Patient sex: M
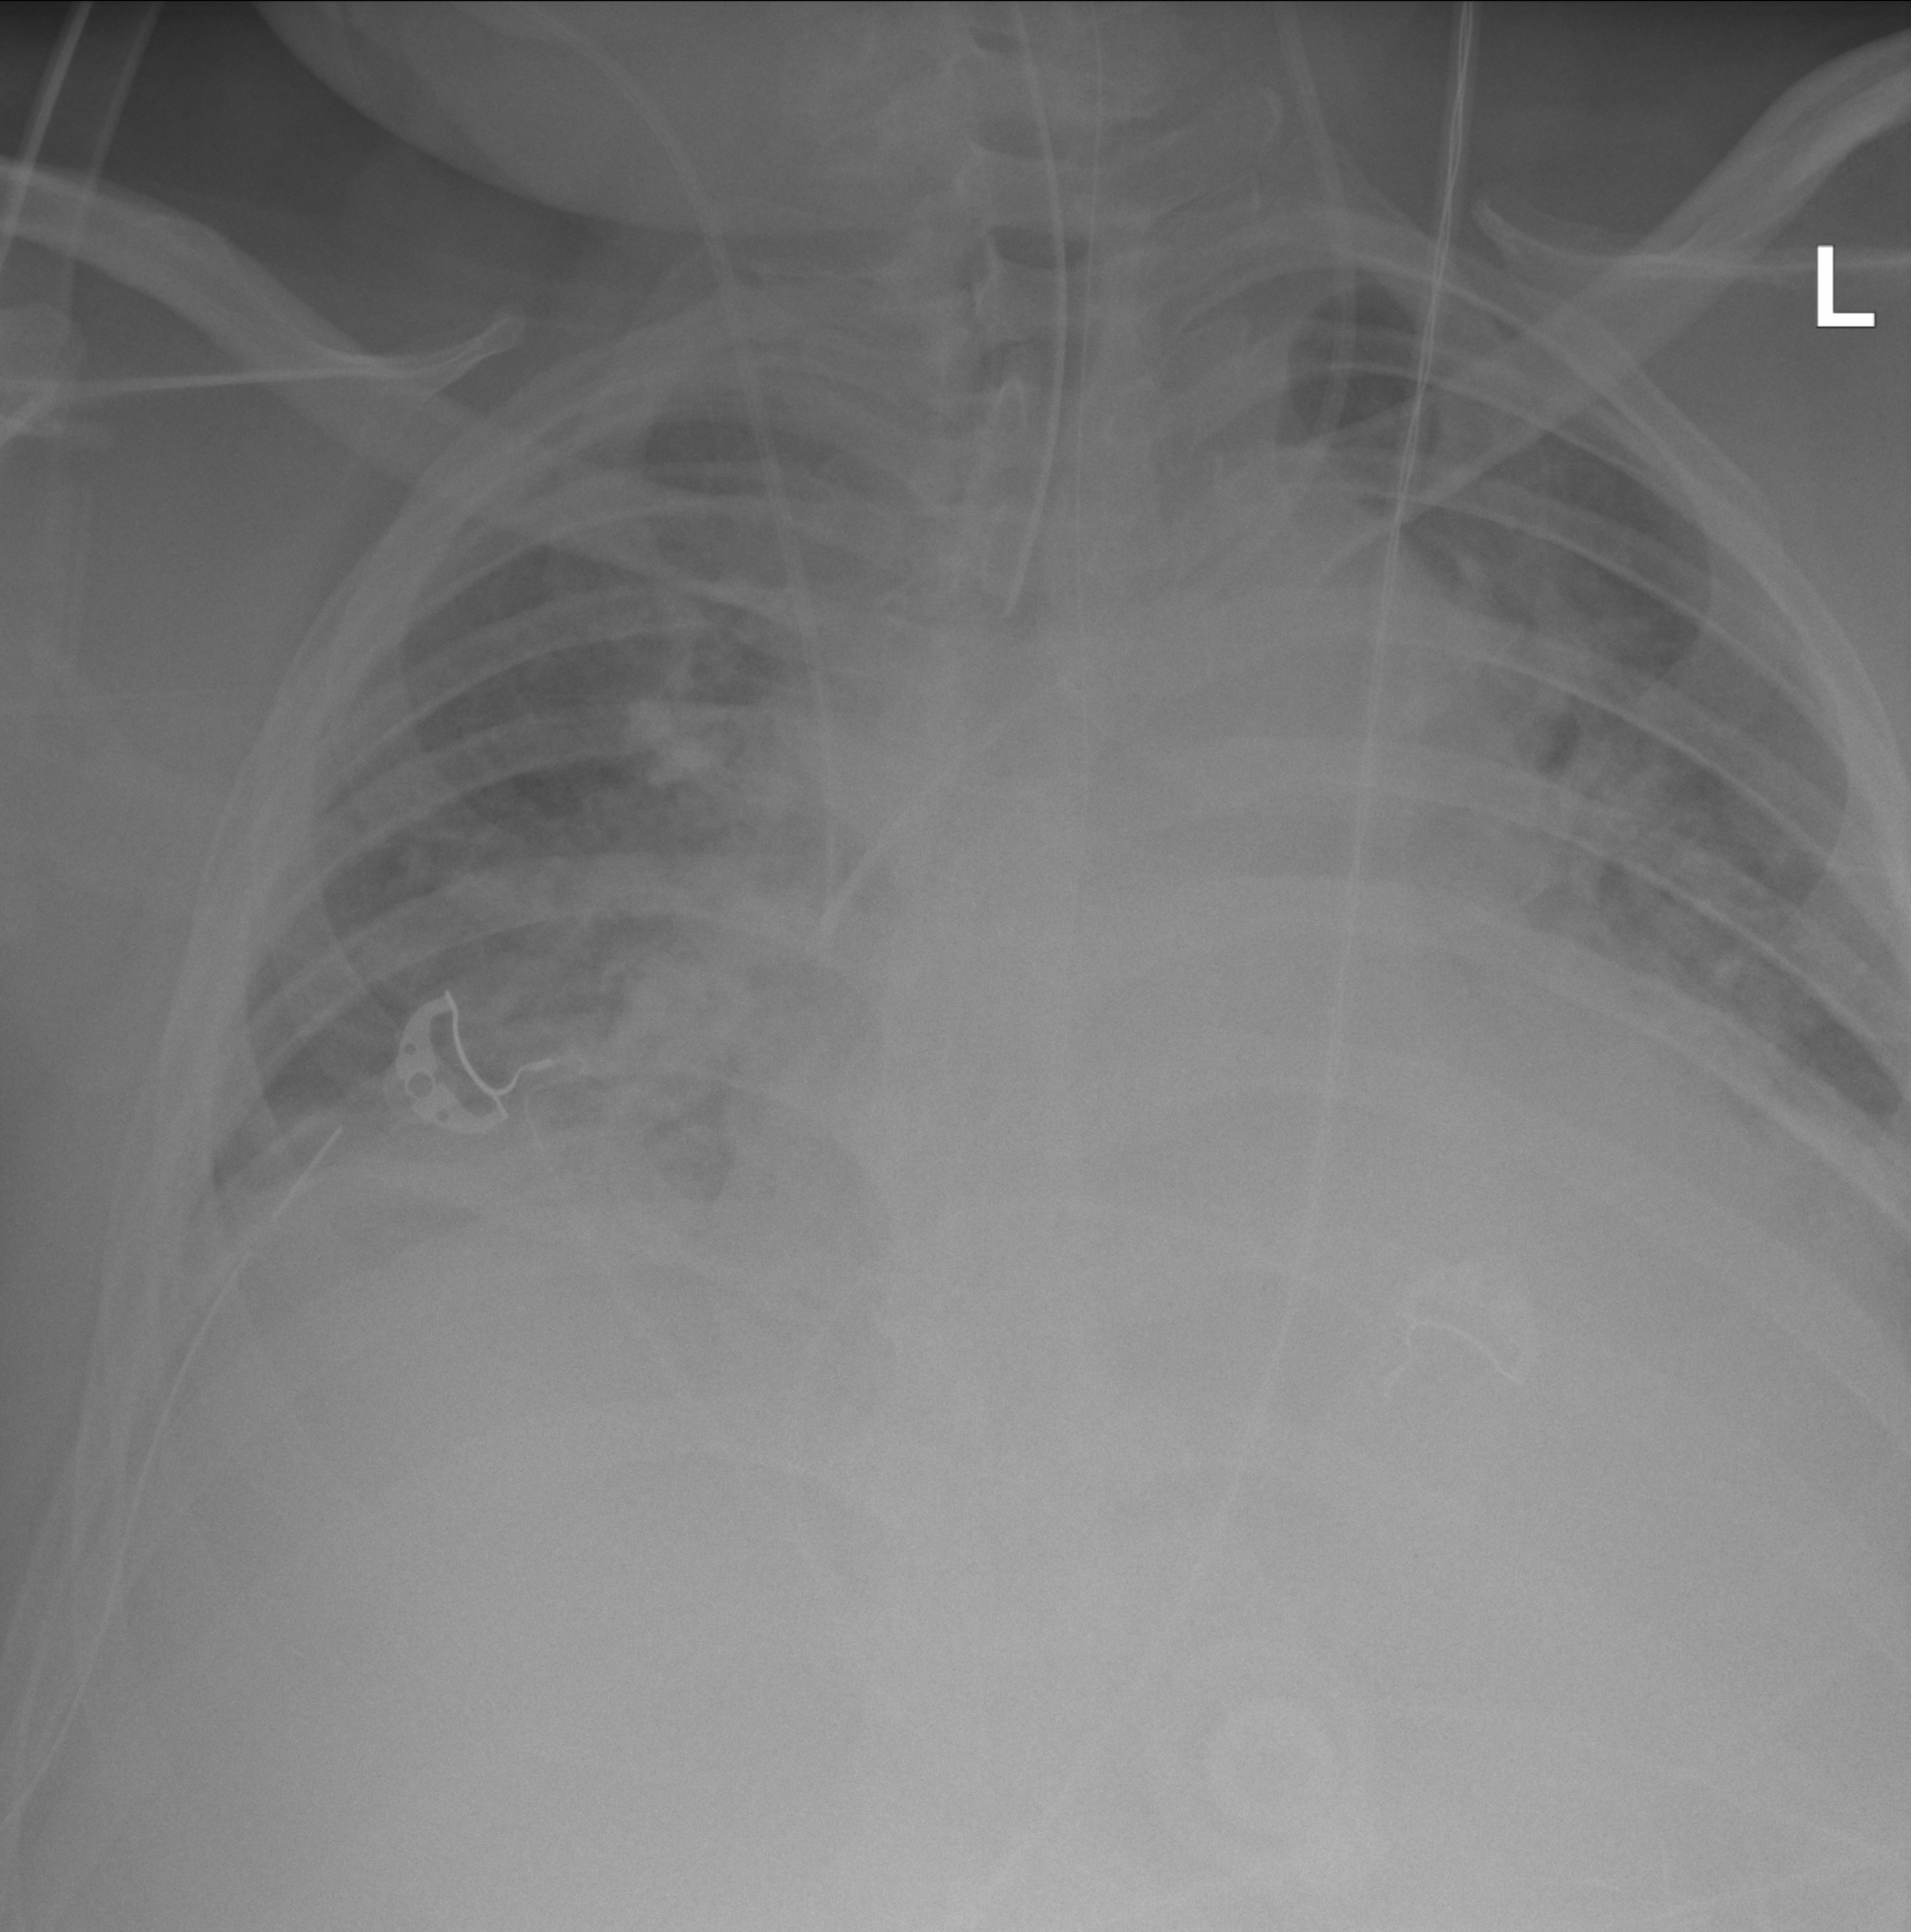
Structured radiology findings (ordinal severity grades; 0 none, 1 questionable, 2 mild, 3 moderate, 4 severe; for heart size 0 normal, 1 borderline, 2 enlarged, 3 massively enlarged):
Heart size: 2
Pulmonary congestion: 3
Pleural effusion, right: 2
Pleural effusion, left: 2
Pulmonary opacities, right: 2
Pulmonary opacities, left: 2
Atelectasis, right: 3
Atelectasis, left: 2